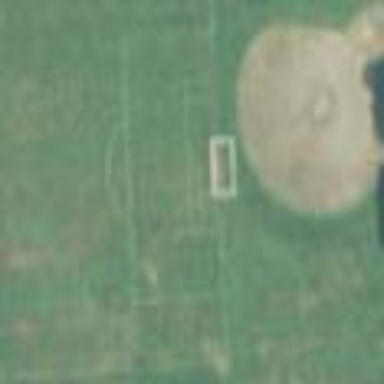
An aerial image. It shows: Baseball pitch for leisure land.